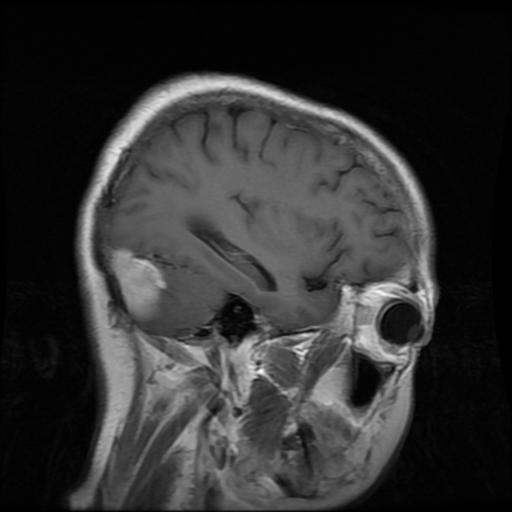
Label: meningioma